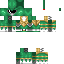
A female human skin with green skin, wearing blonde helmet dressed in a green armor chest and brown pants, featuring a closed mouth.